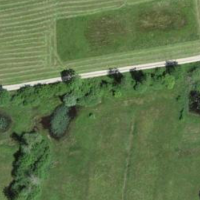
EUNIS habitat code: 52
Species observed at this site:
Phylloscopus collybita
Corvus corone
Centaurea scabiosa
Turdus philomelos
Alauda arvensis
Anas platyrhynchos
Parus major
Erithacus rubecula
Milvus milvus
Fringilla coelebs
Buteo buteo
Columba palumbus
Corvus corax
Turdus merula